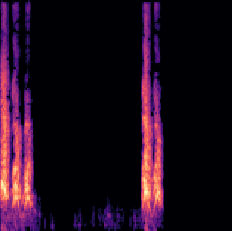
Sound class: Dog